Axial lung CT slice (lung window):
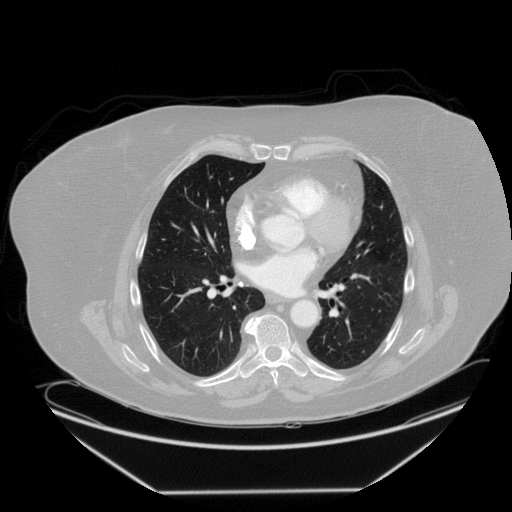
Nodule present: no